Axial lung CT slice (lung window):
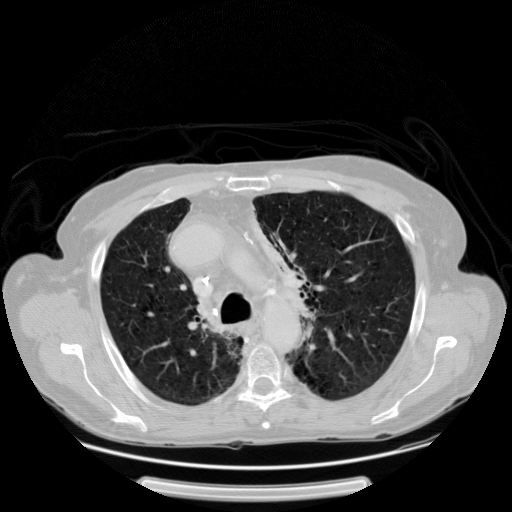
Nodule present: no